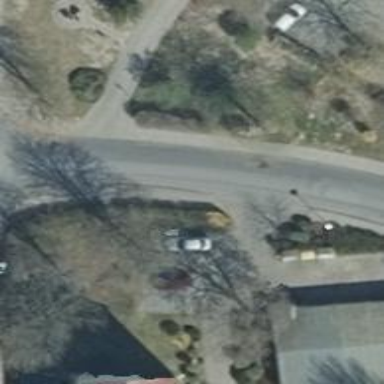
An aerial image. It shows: Paved footway.